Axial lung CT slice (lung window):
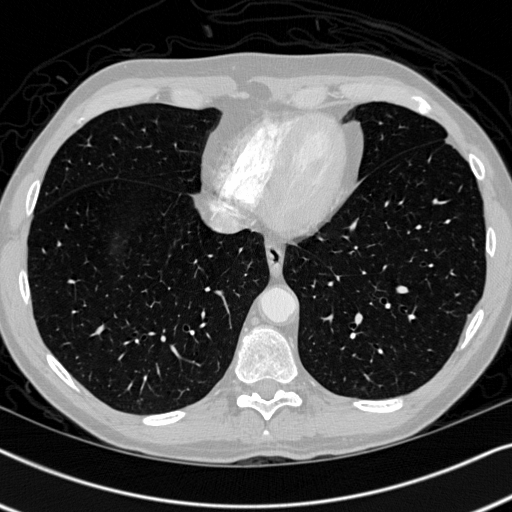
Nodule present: no